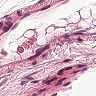
Metastatic tissue present: no